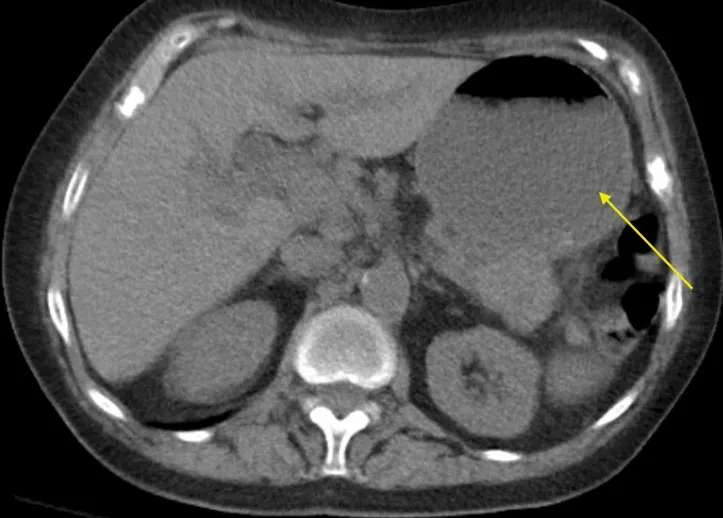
Computerized tomography (CT) of the abdomen and pelvis without contrast demonstrating gastric distension (yellow arrow) secondary to gastric outlet obstruction (GOO).
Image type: radiology (ct)